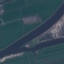
Land use / land cover class: River